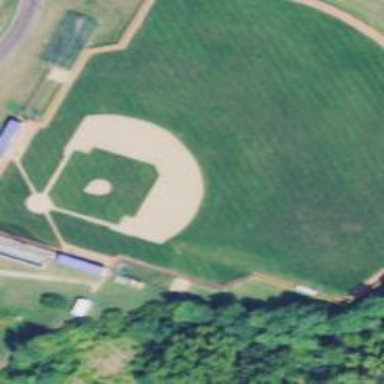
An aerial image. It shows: Baseball pitch for leisure land.